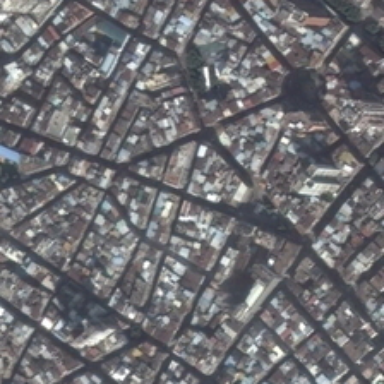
Many buildings are in a dense residential area .